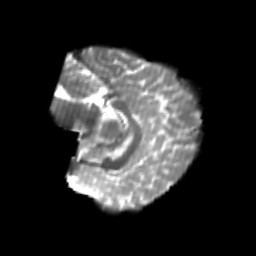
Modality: T2w
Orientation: sagittal
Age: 21
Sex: male
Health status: healthy
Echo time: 0.074 s